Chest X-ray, PA view. Patient: 30 years old, sex F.
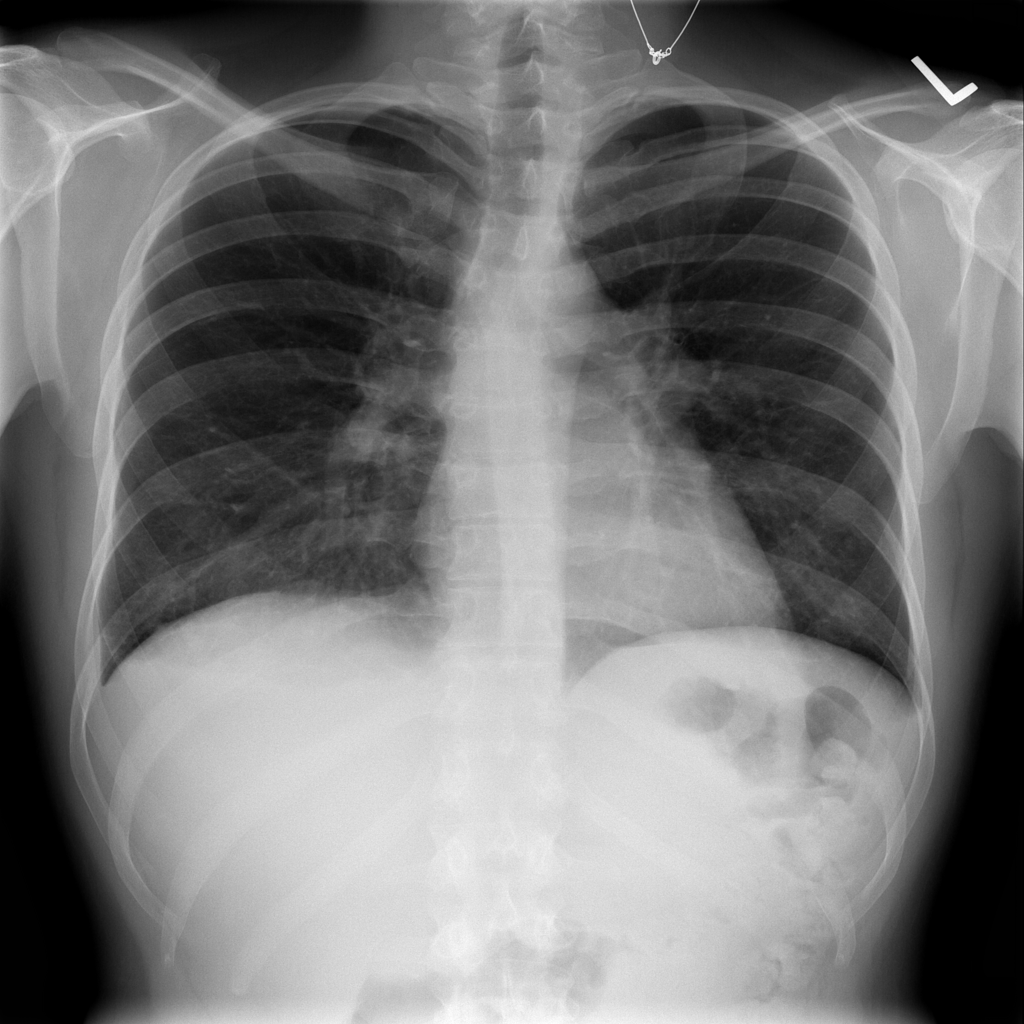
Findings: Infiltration